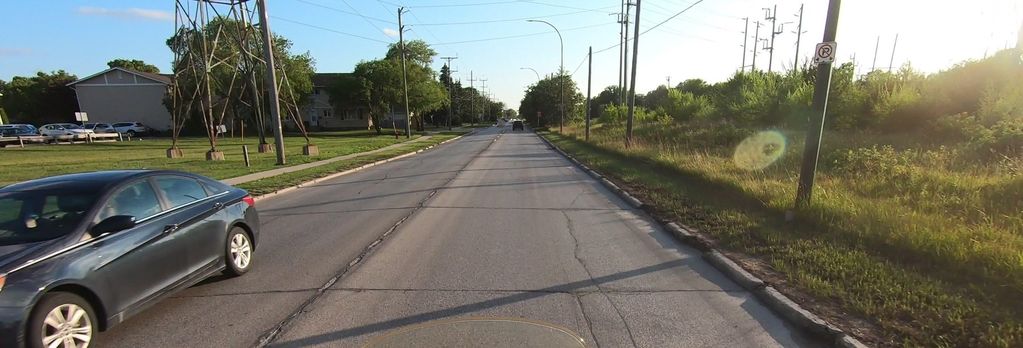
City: winnipeg